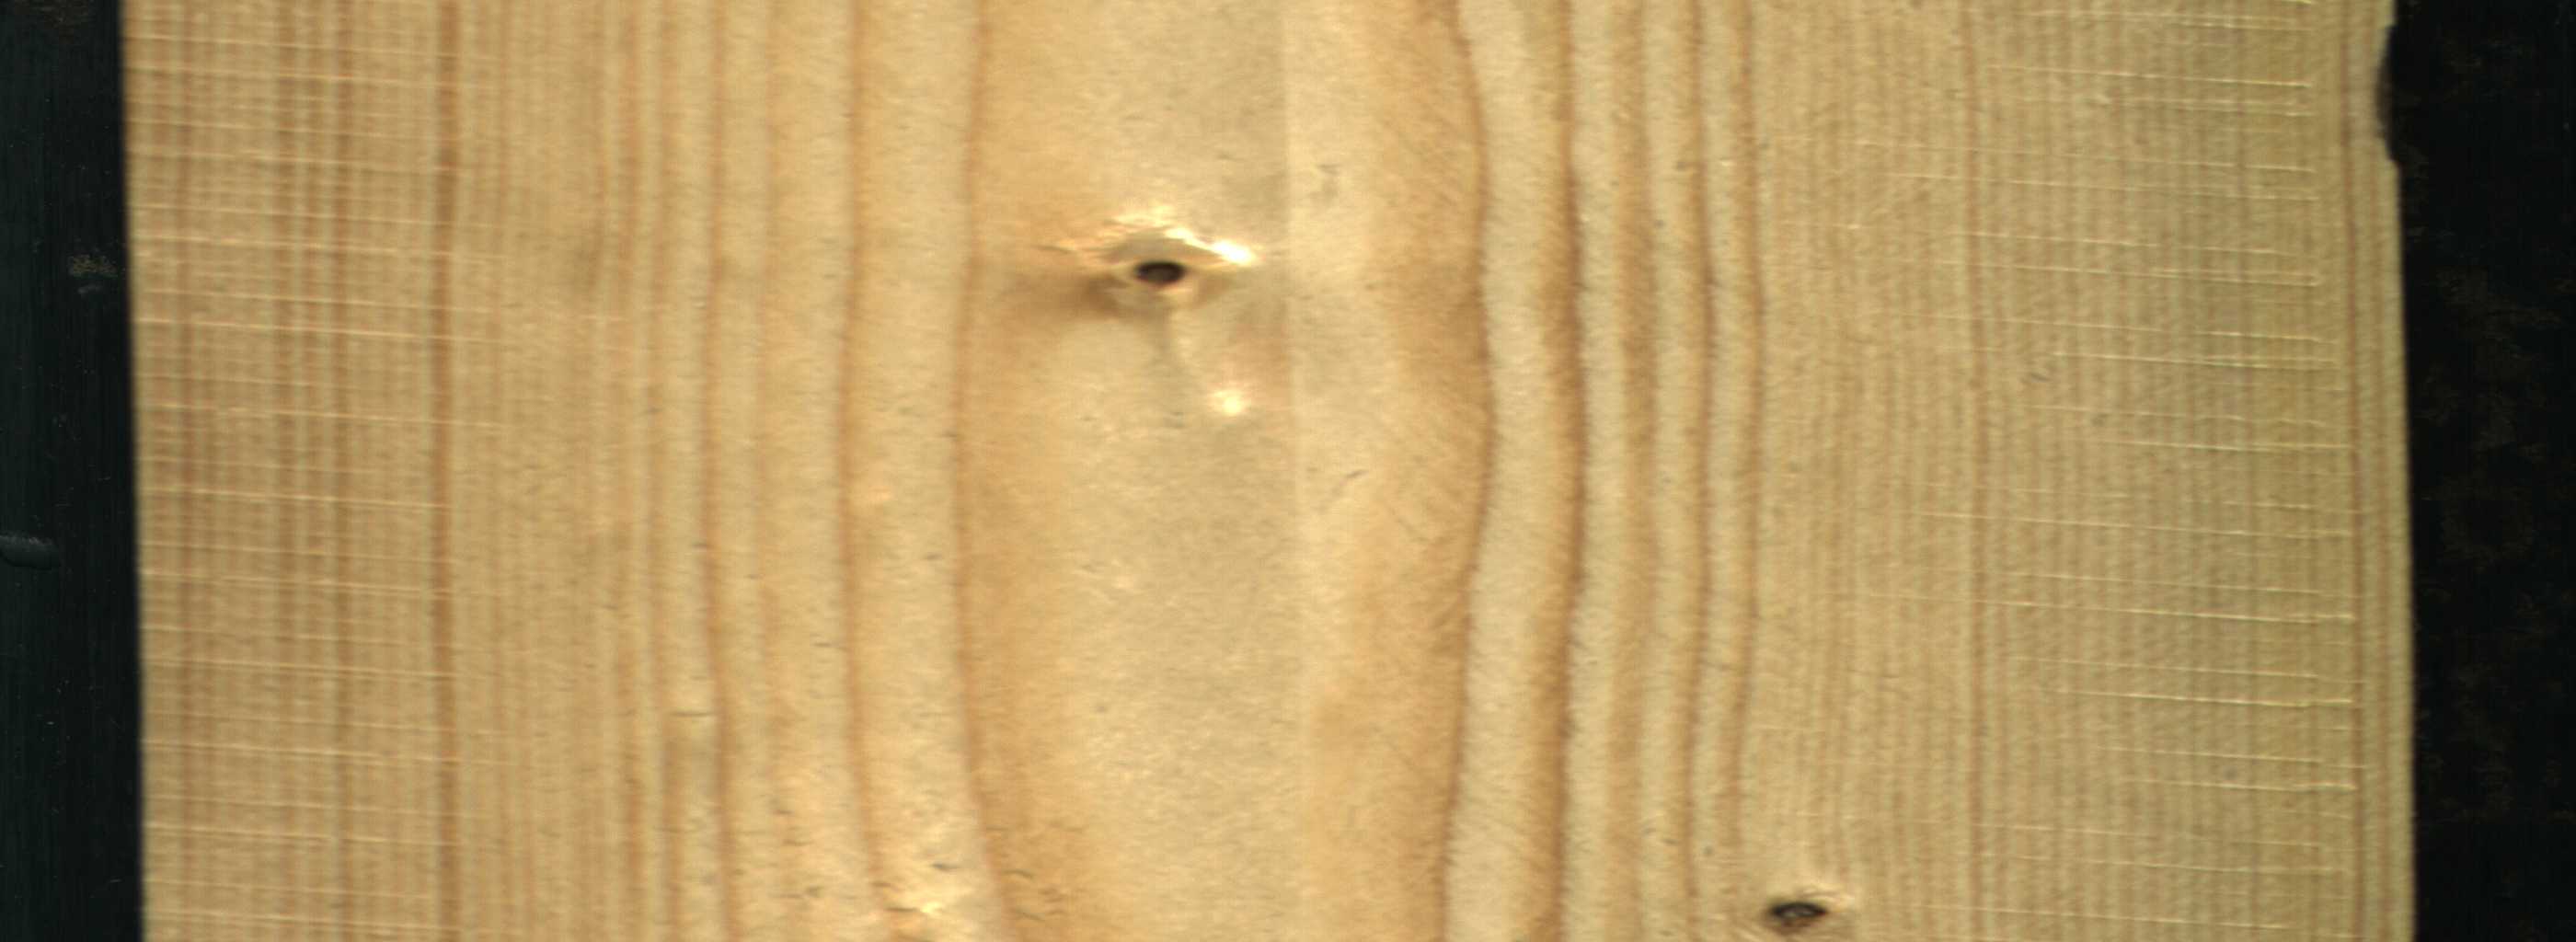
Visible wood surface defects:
Dead_Knot
Live_Knot